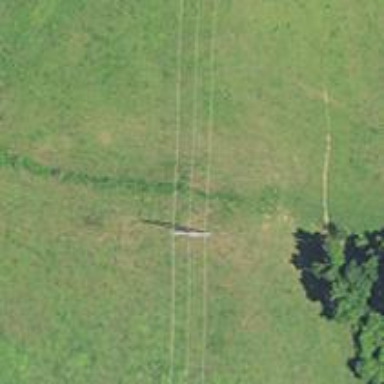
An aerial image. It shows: Power pole.